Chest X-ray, AP view. Patient: 61 years old, sex F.
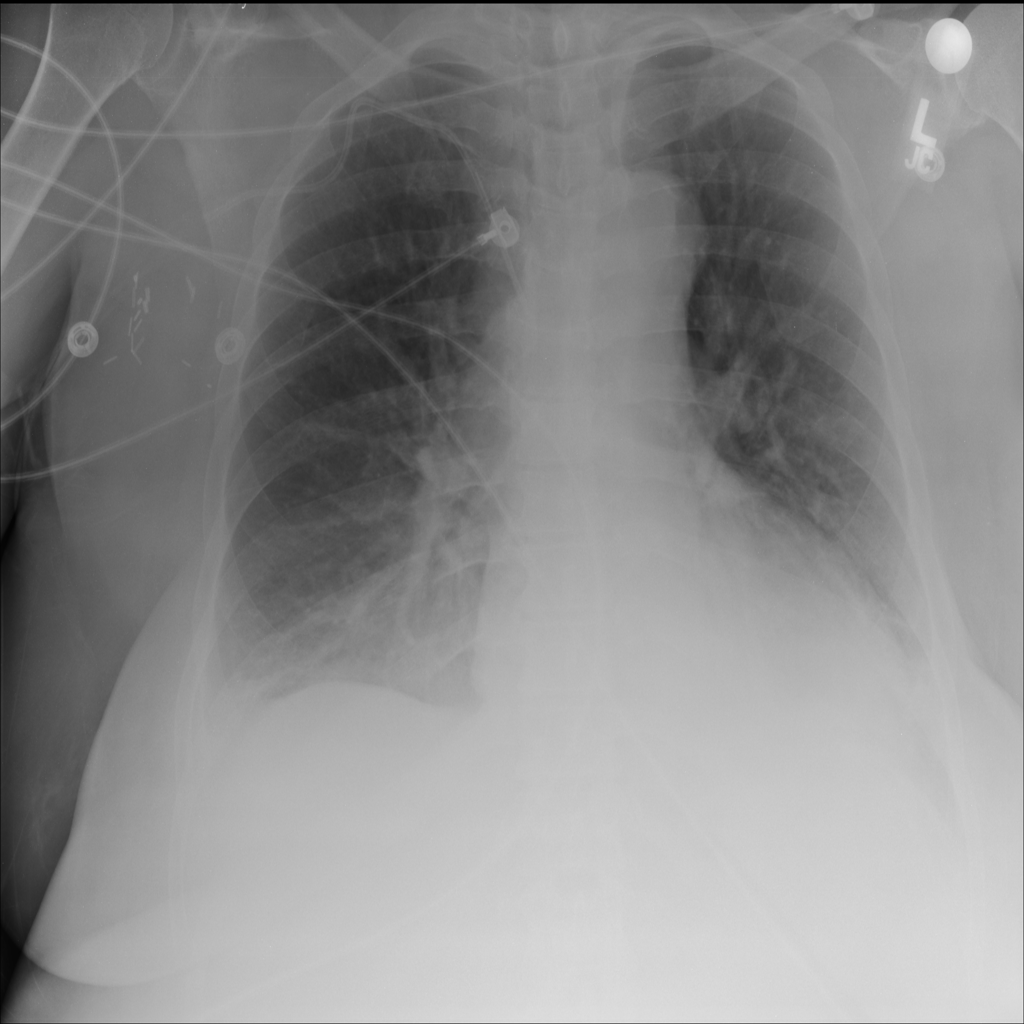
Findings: Atelectasis